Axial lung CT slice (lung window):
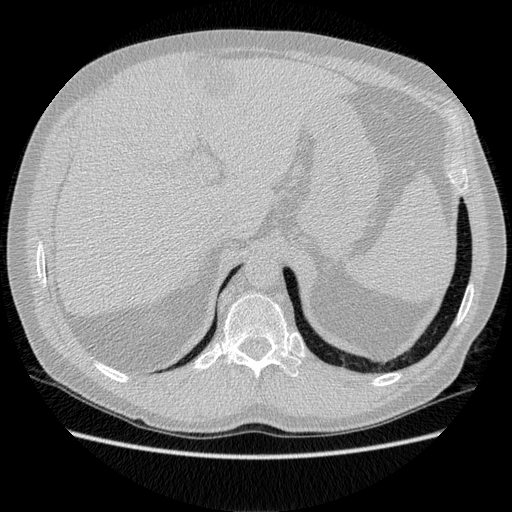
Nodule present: no